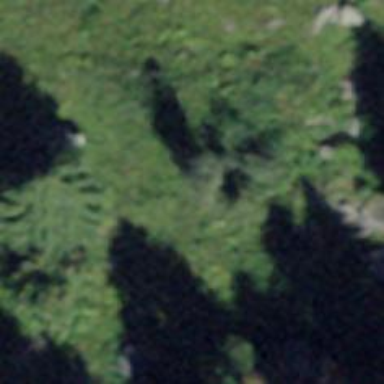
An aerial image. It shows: Needle-leaved tree in natural setting.